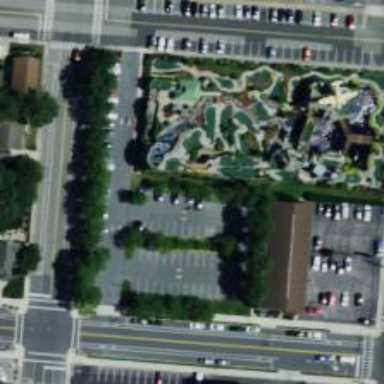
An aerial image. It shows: Miniature golf course.